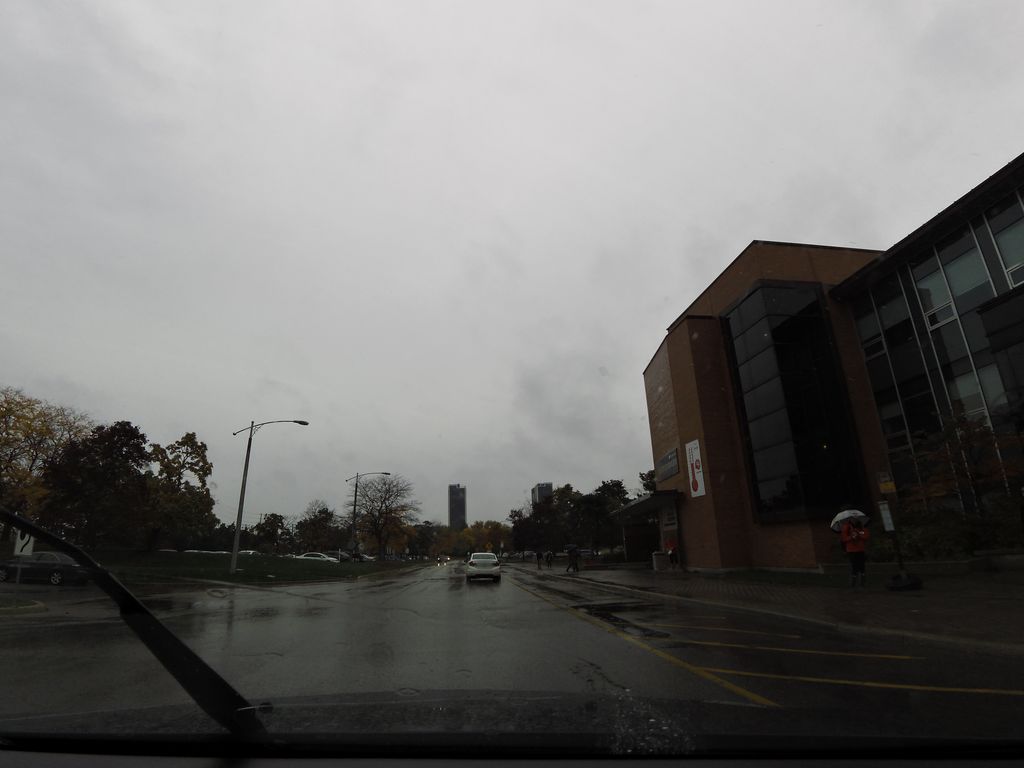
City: kitchener-waterloo